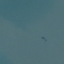
Land use / land cover: SeaLake